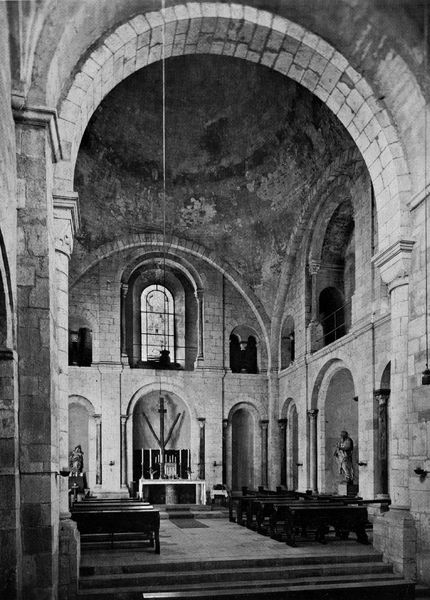
Titel: St. Georg in Köln
Standort: Köln, St. Georg (EU - D - NRW)
Schlagwörter: fenster, grau, säule, säulen, stein, brüstung, kirche, innen, balkon, bogen, leer, mauer, empore, rundbogen, kuppel, treppe, kerzen, stufen, foto, bögen, gewölbe, kreuz, schwarzweiß, altar, bänke, kapitelle, photo, sims, gesims, kirchenbänke, apsis, rundbögen, romanik, kapelle, römisch, kriche, römische, romanisch, rotunde, ziegelstein, kuppelbau, betten, stiege, gewälbe, navata